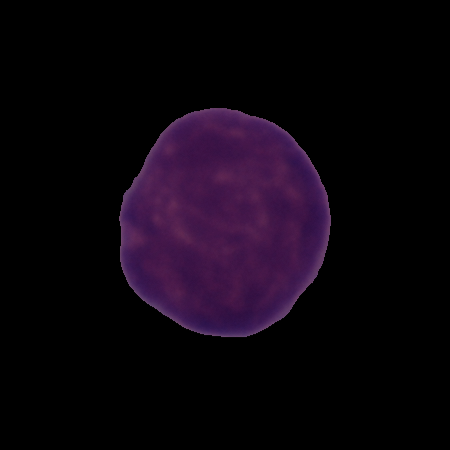
Label: cancer